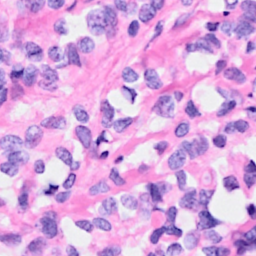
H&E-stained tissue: Breast